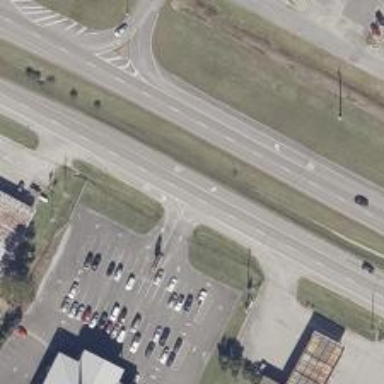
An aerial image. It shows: Primary highway with asphalt surface. It is dual carriageway.